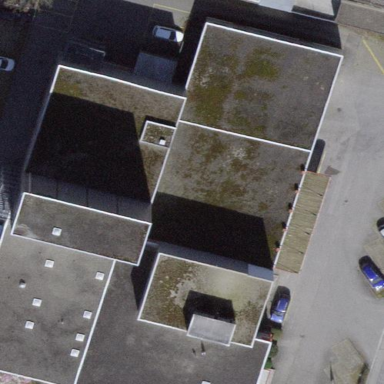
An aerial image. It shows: Garage building.